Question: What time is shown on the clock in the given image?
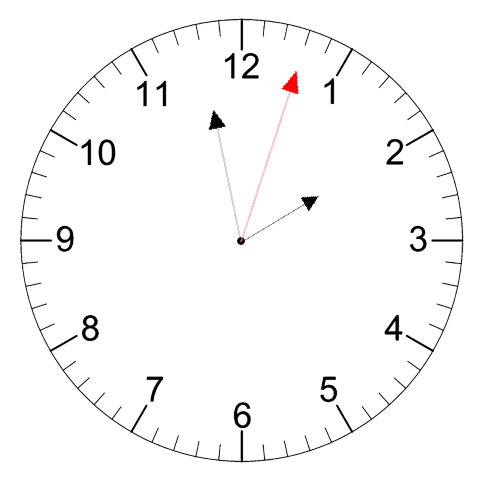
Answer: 01:58:03